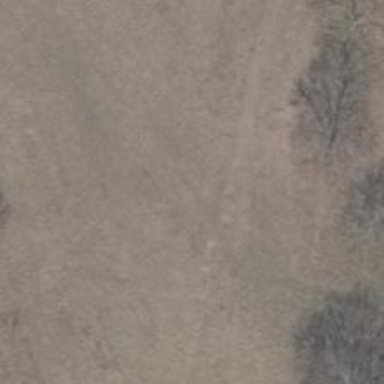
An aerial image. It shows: Grassy track with grade5 tracktype.